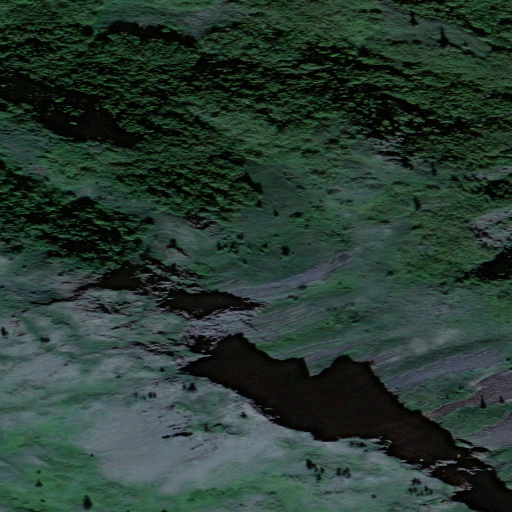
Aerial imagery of mountain in Alaska named Lookout Mountain containing only unknown